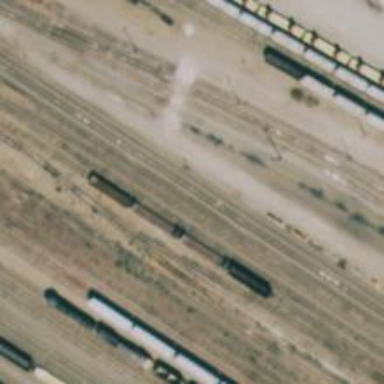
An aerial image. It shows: Railway siding for service.